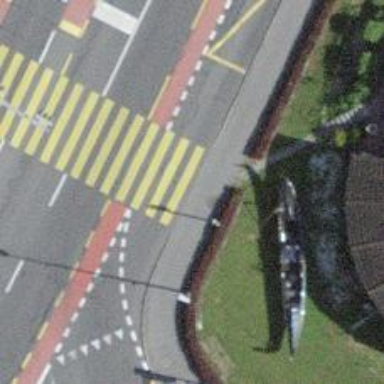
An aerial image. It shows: Kerb barrier.